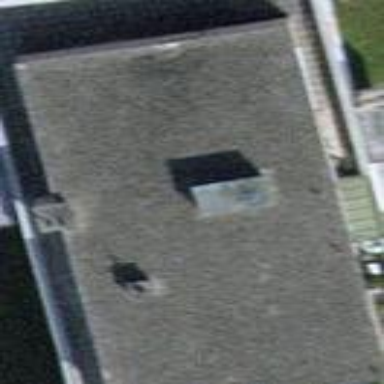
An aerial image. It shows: Building with flat roof.